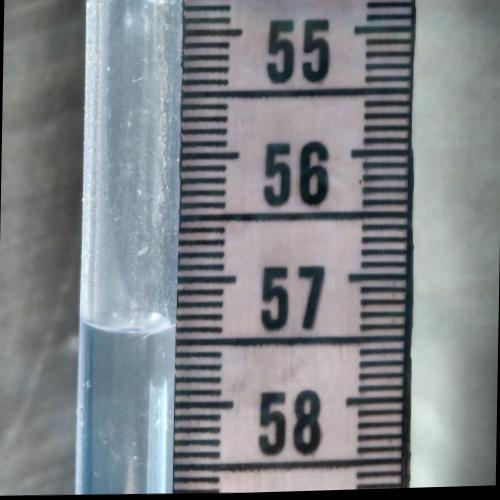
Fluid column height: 57.4 cm